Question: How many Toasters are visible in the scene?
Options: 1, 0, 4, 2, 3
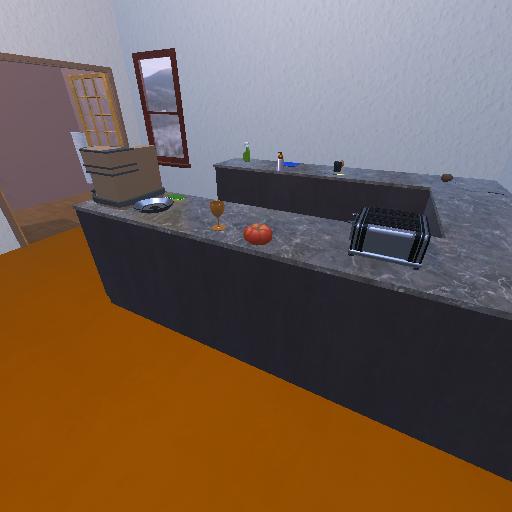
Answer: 1